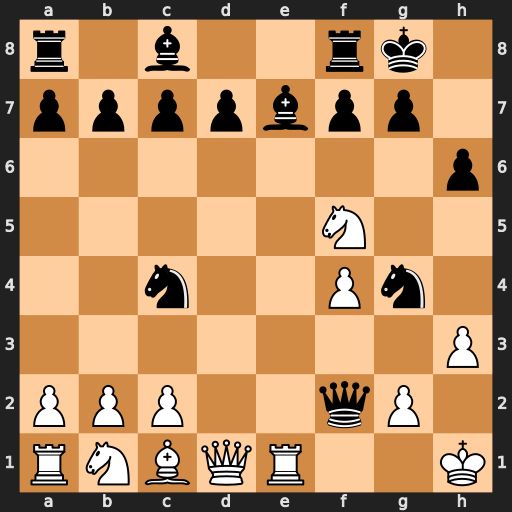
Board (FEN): r1b2rk1/ppppbpp1/7p/5N2/2n2Pn1/7P/PPP2qP1/RNBQR2K
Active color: w
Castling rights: -
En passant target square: -
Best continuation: Nxe7+ Kh8 hxg4